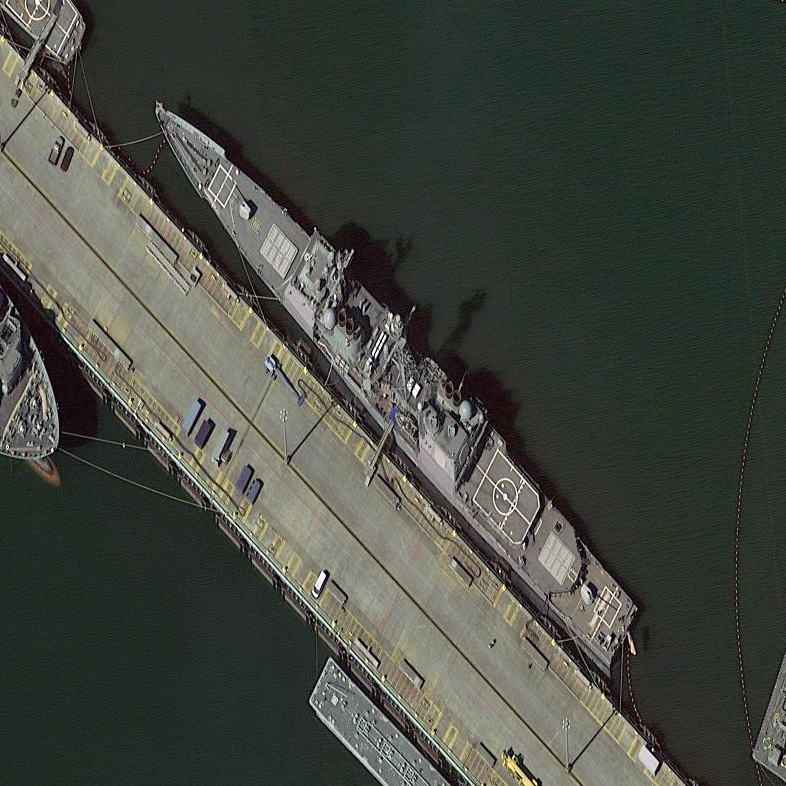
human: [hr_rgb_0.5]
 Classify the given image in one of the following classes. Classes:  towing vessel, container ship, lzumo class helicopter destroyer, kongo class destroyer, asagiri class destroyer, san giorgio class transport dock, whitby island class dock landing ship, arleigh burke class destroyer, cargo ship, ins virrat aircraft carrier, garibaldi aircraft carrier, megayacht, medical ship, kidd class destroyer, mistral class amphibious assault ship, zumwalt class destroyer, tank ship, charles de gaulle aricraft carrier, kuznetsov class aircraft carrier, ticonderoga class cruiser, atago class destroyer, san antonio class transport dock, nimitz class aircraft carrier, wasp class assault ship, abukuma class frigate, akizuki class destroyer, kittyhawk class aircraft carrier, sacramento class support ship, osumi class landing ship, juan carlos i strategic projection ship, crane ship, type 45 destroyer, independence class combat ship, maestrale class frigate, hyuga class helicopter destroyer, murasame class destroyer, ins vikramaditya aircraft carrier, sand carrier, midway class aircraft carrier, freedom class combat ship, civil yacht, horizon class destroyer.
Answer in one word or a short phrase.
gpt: Ticonderoga class cruiser